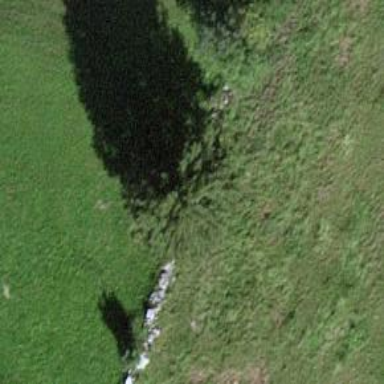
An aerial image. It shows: Dry stone wall barrier.